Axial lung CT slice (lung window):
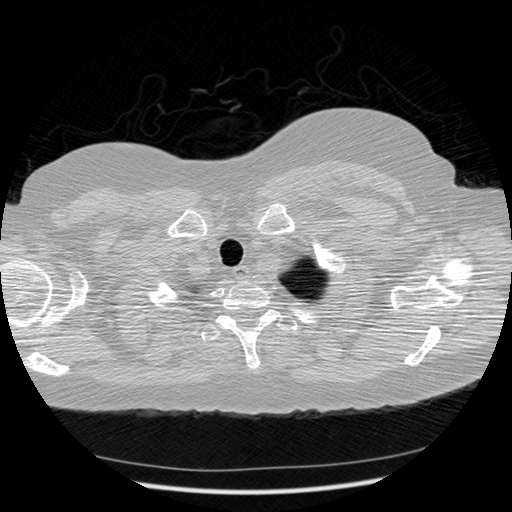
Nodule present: no